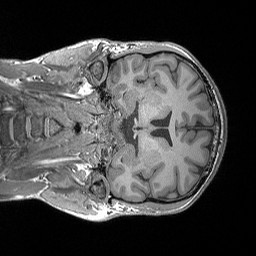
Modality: T1w
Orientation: coronal
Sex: male
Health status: healthy
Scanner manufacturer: siemens
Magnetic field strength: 3 T
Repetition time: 1.7 s
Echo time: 0.00296 s